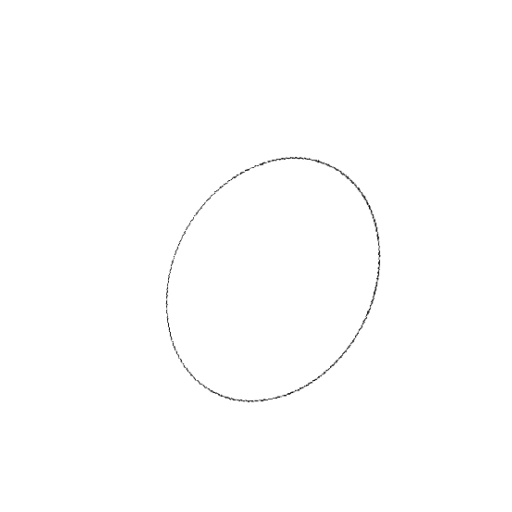
Crossing number: 0